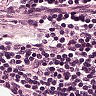
Metastatic tissue present: no